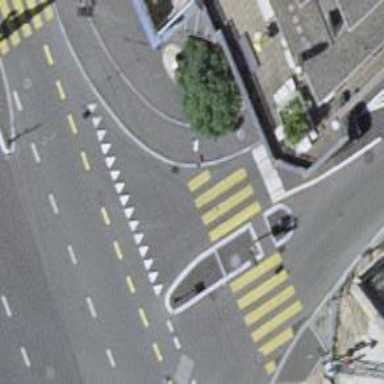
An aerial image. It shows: Kerb serving as barrier.